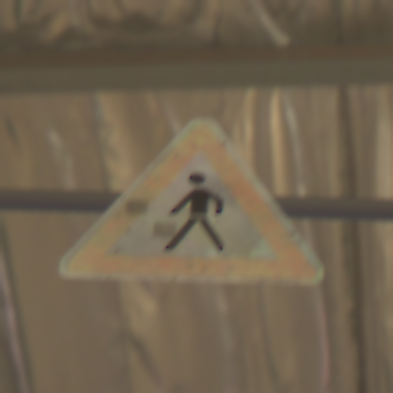
Verkehrszeichen: FussgaengerRechts
Umgebung: Roofed, Special
Tageszeit: MorningAfternoon
Wetter: NotSpecified
Licht: Artificial
Jahreszeit: NotSpecified
Kontrast: MediumContrast